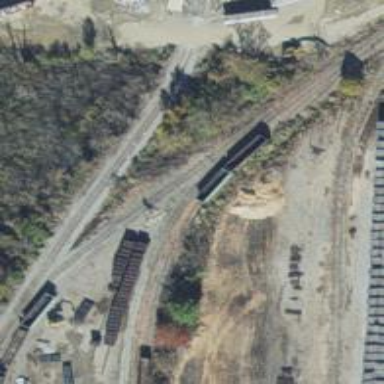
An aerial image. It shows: Disused railway yard.